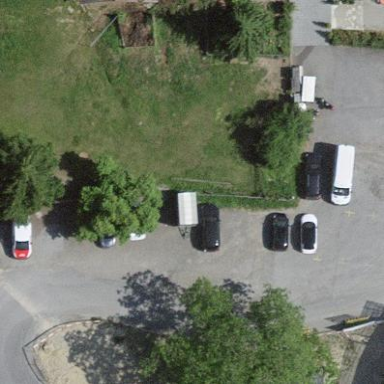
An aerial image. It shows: Parking area with surface.